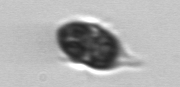
Label: Mesodinium